Question: I have this:

Where Red square is the activity containing several fragments, almost all of them are lists, all of them with different items but built by my custom ListAdapter class.
Orange square is one of those fragments, actually it's a right <URL>. This fragment extends from ListFragment, and inflates a simple xml without Items.
Inside of the fragment's 'onActivityCreated' I instantiate a custom ListAdapter which I fill with the items you see in the screenshot.
I have several xml depending on the type of Item I want, here you can see 3 of them:
- - -
Button title (Green square) xml is a simple linear layout:
'''
<?xml version="1.0" encoding="utf-8"?>
<LinearLayout xmlns:android="http://schemas.android.com/apk/res/android"
android:id="@+id/menu_row_title"
android:layout_width="match_parent"
android:layout_height="wrap_content"
android:orientation="horizontal" >
<ImageButton
android:id="@+id/row_button"
android:layout_width="45dp"
android:layout_height="45dp"
android:padding="10dp" />
<TextView
android:id="@+id/row_title"
android:layout_width="0px"
android:layout_height="wrap_content"
android:layout_weight="1"
android:gravity="center_vertical"
android:minLines="1"
android:padding="10dp"
android:textAppearance="@android:style/TextAppearance.Medium"
android:textStyle="bold" />
</LinearLayout>
'''
What I want to do is to access the button from the orange square (my custom ListFragment class) to set a click listener. I have made my research and I know I can do it (I have succesfully tried) from the adapter, but that's what I don't want, because in other menus I'm going to have other buttons that behave different but they're going to call same listener because they are built by same adapter.
I have tried after inflating the Fragment:
'''
@Override
public View onCreateView(LayoutInflater inflater, ViewGroup container, Bundle savedInstanceState) {
View fragmentView = inflater.inflate(R.layout.menu_list, null);
//Button of location settings
((ImageButton)fragmentView.findViewById(R.id.row_button)).setOnClickListener(new OnClickListener() {
@Override
public void onClick(View v) {
//Do here stuff I want to
}
});
super.onStart();
return fragmentView;
}
'''
Also from 'onStart':
'''
@Override
public void onStart() {
//Button of location settings
((ImageButton)getView().findViewById(R.id.row_button)).setOnClickListener(new OnClickListener() {
@Override
public void onClick(View v) {
//Here my stuff
}
});
super.onStart();
}
'''
and also after the 'setListAdapter()'
'''
@Override
public void onActivityCreated(Bundle savedInstanceState) {
super.onActivityCreated(savedInstanceState);
//A new instance of my own ListAdapter
MyListAdapter adapter = new MyListAdapter(getActivity());
//Prepare my items and its propierties within adapter
//...
//Set the Adapter
setListAdapter(adapter);
//And then try to get the Button view
//Button of location settings
((ImageButton)getView().findViewById(R.id.row_button)).setOnClickListener(new OnClickListener() {
@Override
public void onClick(View v) {
//My stuff here
}
});
}
'''
But guess what... I always get same error in xml inflating the fragment. If I remove the lines of setting the click listener, it works, but obviously the button does nothing.
Any help is greatly appreciated.
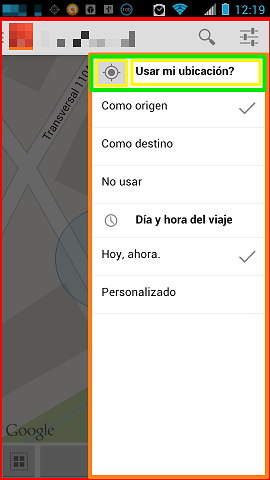
Answer: Here is the answer from the comments :
Your button is located in a row of your 'ListView', so you can only find it from your list adapter (in 'getView()'). Calling 'findViewById()' from your fragment can't return views contained in your ListView.
One solution is to set a tag to your button when you inflate it, and then do something depending on the tag when the button is clicked.